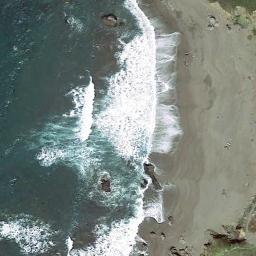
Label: beach